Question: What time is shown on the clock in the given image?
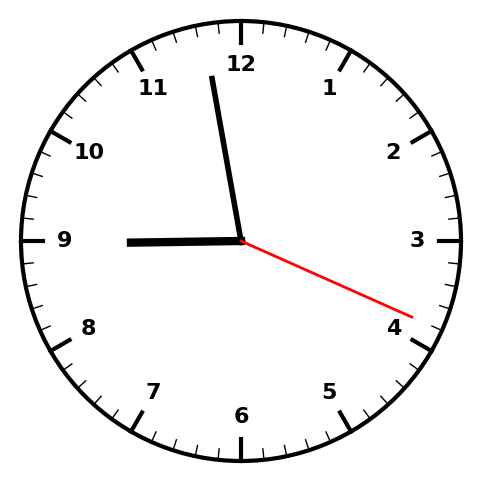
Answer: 08:58:19